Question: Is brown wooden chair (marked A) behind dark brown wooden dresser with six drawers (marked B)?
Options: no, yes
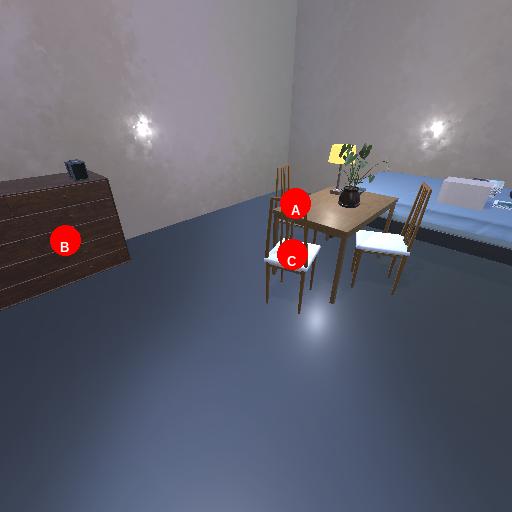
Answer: no